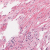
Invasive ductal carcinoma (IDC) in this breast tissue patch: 1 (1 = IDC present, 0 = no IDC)